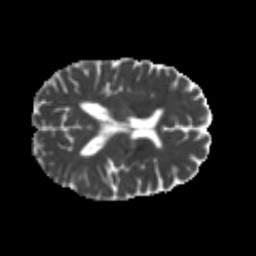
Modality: MD
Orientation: axial
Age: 23
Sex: female
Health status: healthy
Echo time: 0.074 s